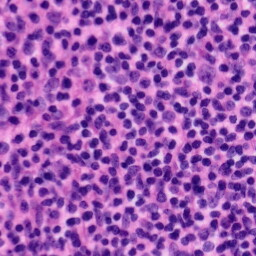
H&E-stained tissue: Tonsil